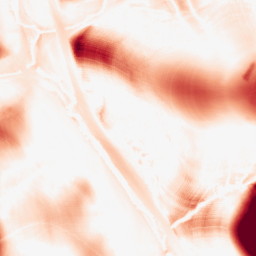
Category: morphological
Decomposition family: tophat
Decomposition parameters: size: 50
mode: white
Upsampling method: bicubic
Upsampling parameters: scale: 8
Upsampling scale: 8